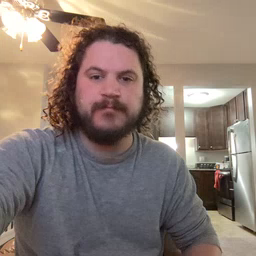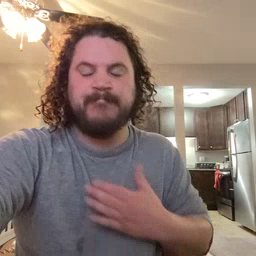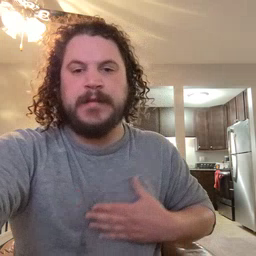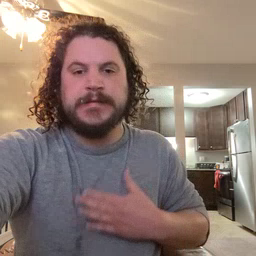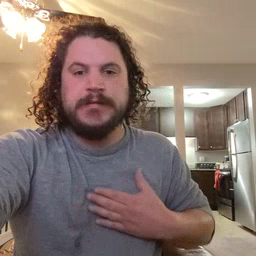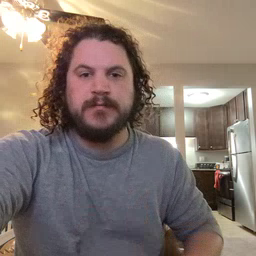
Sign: please